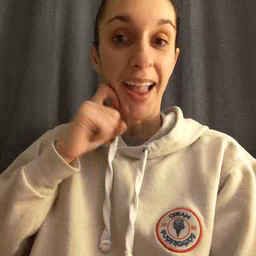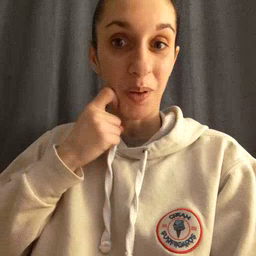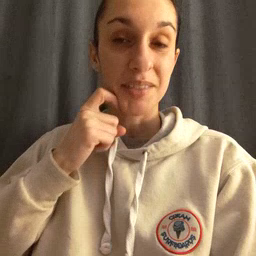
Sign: apple